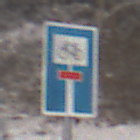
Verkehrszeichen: SackgasseRadverkehrDurchlaessig
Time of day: MorningAfternoon
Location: Outdoor (Nature)
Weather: PartlyCloudy
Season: Winter
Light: Natural